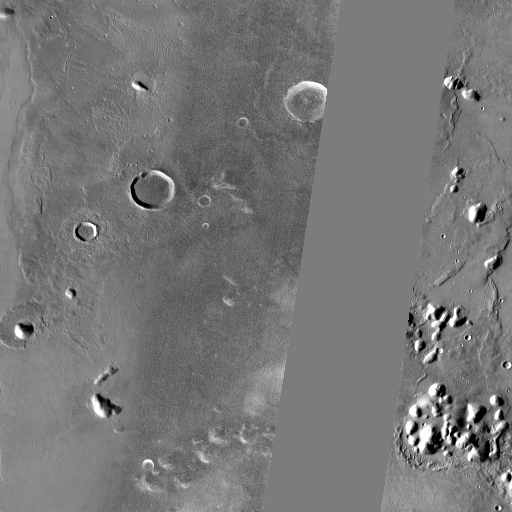
Crater classes present: Background, Other, Layered, Buried